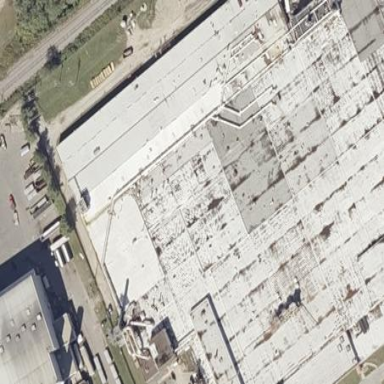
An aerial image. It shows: Industrial building.